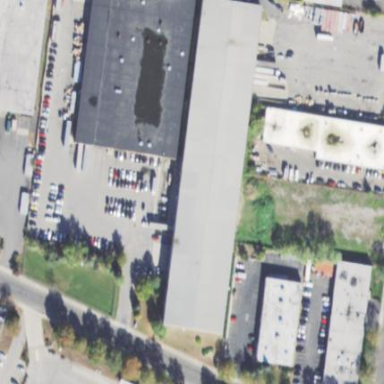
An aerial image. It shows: Commercial building.